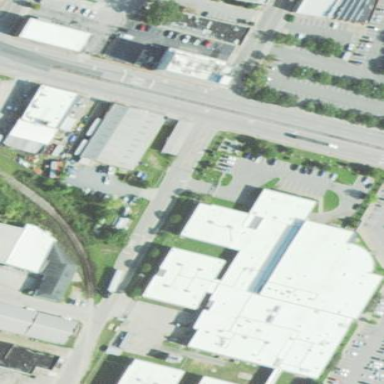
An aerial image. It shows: Building with brown roof.